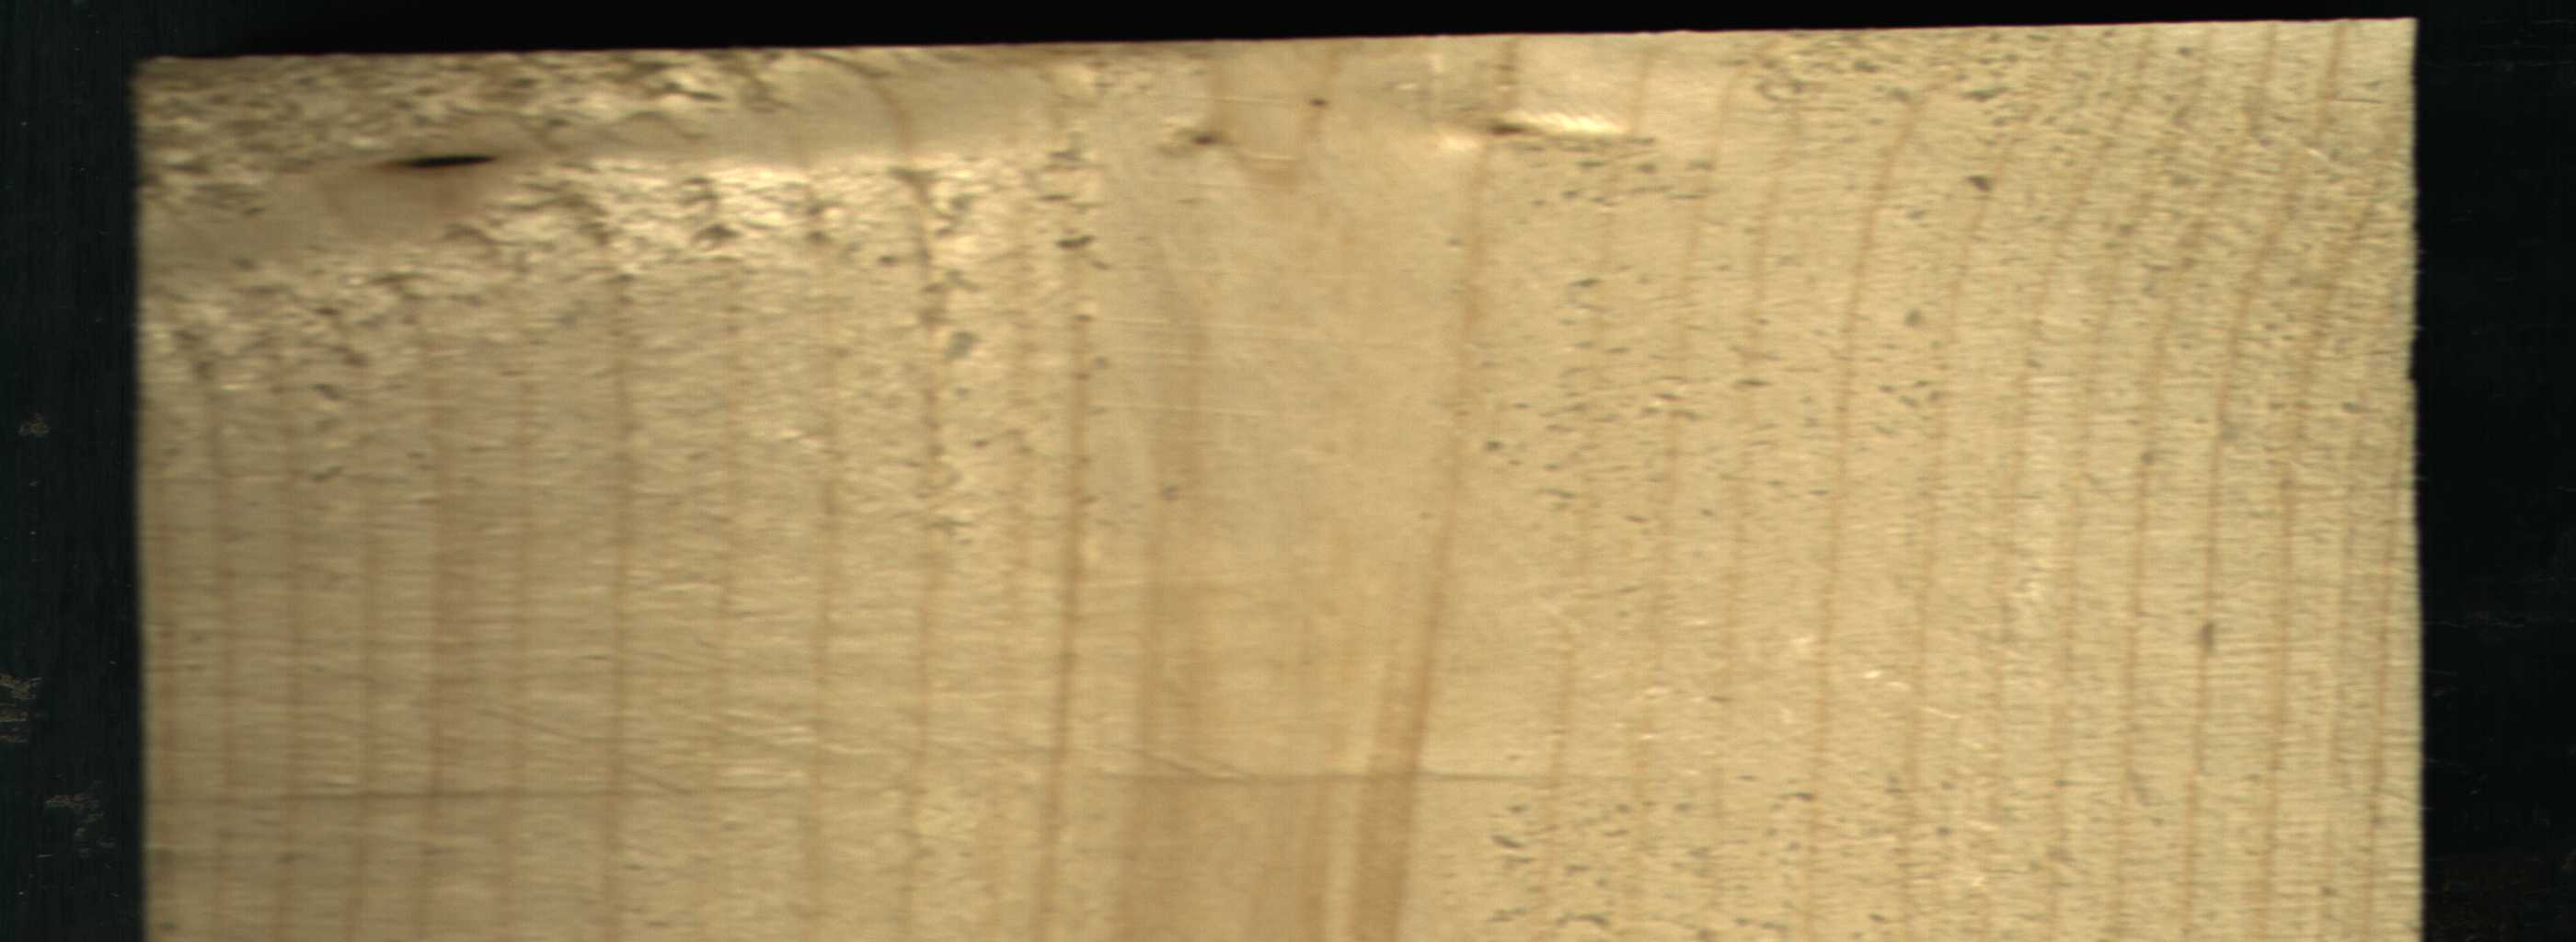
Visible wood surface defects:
Dead_Knot